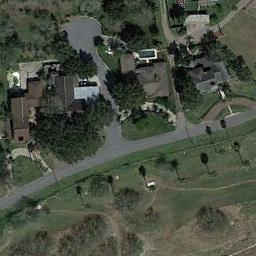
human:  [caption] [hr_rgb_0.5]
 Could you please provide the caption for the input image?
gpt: Many trees are around the sparse residential .

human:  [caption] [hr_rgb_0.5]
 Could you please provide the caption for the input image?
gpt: There are several houses of various sizes and many trees and a road in the sparse residential area .

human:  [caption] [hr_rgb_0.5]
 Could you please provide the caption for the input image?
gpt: The road is lined with lush woods  There is a house in the middle of the woods .

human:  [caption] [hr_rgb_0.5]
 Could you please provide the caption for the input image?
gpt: The sparse residential is on the grass next to some trees and a road .

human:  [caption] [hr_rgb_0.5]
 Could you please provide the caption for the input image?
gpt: A sparse residential area with some green trees and buildings .